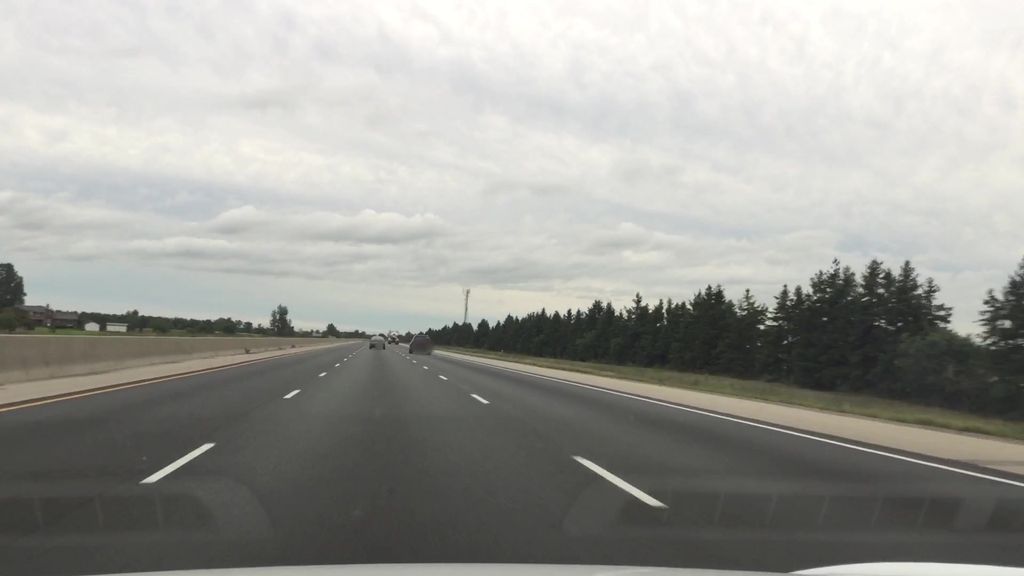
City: kitchener-waterloo